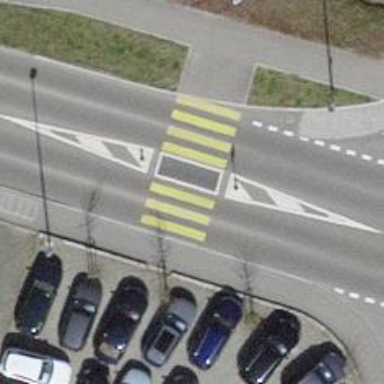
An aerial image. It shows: Zebra crossing on the road.